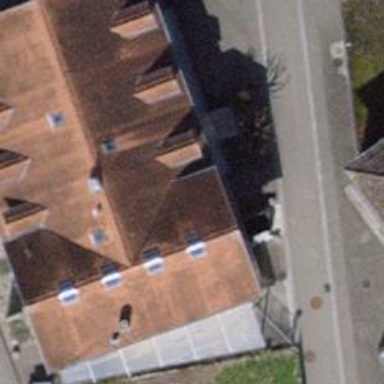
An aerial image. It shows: Commercial building.